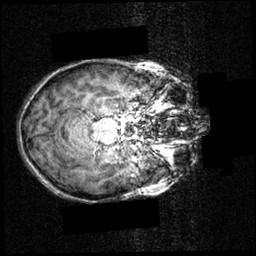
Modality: T1w
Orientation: axial
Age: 12
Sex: female
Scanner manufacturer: siemens
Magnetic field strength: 3.951 T
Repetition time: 1.5 s
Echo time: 0.00335 s